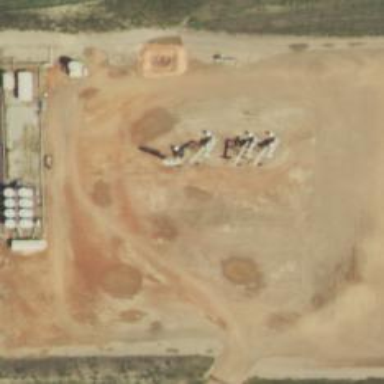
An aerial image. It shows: Petroleum well.